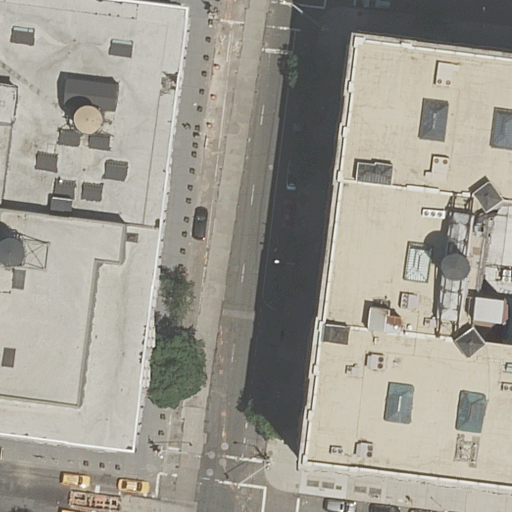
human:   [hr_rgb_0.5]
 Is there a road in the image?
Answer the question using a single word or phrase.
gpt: yes

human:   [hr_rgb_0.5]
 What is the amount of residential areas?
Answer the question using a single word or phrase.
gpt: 1

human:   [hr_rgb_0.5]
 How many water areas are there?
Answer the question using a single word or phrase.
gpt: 0

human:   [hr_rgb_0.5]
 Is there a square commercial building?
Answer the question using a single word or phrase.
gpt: no

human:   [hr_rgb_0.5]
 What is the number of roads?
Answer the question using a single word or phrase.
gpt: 3

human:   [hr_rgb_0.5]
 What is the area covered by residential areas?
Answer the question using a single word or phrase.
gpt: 10612m2

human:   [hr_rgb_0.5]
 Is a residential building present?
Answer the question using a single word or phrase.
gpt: yes

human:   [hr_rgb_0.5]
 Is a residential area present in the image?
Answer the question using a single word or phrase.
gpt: yes

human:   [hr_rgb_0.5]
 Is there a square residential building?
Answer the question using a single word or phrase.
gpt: no

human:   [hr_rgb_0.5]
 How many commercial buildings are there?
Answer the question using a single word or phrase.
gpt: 0

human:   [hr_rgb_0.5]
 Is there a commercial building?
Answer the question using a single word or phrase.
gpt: no

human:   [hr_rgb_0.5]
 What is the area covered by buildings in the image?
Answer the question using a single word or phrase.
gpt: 3355m2

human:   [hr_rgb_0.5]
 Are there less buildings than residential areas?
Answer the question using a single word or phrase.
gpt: no

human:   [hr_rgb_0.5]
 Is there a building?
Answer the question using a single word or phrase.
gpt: yes

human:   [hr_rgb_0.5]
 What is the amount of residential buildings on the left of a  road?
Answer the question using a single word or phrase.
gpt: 1

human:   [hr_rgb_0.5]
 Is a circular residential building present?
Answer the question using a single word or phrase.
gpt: no

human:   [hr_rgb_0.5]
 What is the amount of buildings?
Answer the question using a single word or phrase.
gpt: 2

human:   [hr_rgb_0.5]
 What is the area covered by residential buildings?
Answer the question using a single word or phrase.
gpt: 3355m2

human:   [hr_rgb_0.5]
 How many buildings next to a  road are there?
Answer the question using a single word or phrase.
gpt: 2

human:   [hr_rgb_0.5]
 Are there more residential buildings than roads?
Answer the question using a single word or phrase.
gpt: no

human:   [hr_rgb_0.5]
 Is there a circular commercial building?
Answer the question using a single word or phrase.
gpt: no

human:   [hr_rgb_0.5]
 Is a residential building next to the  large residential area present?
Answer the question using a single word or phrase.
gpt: yes

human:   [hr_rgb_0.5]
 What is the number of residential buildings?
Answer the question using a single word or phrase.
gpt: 2

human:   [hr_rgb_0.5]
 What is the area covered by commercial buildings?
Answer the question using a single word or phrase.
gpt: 0m2

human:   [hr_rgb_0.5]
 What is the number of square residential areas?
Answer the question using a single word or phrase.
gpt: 0

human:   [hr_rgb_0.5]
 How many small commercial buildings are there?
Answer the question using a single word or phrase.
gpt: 0

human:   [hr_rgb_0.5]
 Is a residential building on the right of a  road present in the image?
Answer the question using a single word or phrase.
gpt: yes

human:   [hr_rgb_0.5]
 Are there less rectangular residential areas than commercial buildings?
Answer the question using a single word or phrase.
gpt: no

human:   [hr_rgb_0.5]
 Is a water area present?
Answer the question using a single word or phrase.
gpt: no

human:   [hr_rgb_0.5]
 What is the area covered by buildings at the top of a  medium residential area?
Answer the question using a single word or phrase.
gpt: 0m2

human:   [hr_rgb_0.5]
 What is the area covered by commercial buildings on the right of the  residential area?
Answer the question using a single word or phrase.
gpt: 0m2

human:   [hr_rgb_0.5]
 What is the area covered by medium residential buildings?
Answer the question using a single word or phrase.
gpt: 200m2

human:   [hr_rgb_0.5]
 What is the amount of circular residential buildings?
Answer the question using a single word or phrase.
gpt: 0

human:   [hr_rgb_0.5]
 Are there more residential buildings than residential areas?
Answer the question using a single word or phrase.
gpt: yes

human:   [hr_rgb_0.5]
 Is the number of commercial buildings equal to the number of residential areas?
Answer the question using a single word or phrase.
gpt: no

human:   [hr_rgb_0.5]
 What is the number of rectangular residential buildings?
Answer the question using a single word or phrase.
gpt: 2

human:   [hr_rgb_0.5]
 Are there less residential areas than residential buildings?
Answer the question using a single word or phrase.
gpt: yes

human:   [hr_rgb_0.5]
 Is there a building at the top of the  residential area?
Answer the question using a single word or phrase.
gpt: yes

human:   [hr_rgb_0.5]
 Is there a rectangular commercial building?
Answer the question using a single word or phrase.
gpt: no

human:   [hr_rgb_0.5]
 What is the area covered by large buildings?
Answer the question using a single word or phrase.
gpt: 3155m2

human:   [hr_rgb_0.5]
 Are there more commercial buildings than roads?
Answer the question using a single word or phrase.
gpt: no

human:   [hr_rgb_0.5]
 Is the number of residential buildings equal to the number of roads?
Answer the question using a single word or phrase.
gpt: no

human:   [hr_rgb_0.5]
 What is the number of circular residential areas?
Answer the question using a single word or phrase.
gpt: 0

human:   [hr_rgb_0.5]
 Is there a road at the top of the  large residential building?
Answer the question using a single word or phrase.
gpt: no

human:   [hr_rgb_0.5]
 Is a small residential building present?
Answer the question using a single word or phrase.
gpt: no

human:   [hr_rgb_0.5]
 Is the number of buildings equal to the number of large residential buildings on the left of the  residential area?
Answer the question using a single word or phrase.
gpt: no

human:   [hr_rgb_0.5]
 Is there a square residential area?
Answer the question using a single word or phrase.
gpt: no

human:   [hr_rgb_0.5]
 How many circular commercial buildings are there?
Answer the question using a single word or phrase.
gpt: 0

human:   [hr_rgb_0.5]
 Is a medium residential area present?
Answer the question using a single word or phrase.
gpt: no

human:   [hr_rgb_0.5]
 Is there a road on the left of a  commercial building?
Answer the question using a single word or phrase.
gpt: no

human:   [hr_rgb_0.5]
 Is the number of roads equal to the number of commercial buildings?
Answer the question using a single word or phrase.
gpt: no

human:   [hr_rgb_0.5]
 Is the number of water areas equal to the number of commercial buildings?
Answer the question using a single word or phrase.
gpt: yes

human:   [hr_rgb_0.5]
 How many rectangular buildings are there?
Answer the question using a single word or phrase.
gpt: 2

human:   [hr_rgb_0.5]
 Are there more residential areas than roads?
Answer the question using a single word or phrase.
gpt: no

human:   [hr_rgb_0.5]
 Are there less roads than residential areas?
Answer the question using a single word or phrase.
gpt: no

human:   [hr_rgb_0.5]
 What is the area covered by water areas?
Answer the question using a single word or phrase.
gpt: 0m2

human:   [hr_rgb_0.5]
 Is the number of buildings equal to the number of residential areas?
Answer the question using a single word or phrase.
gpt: no

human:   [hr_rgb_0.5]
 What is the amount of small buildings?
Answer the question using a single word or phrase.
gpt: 0

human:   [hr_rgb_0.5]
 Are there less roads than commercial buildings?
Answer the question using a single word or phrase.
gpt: no

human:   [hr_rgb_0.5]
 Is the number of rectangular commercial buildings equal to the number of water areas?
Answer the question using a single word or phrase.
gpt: yes

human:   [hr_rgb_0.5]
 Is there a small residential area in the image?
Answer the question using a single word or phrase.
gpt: no

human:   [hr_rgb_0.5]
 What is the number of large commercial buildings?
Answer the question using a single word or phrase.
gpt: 0

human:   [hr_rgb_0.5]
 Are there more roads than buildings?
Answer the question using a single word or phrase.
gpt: yes

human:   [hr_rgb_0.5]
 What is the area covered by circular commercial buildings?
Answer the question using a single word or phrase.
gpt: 0m2